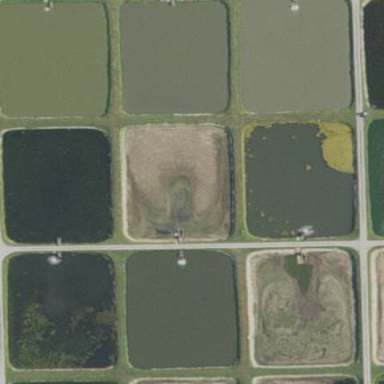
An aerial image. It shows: Image of aquaculture area surrounded by water.